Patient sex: M
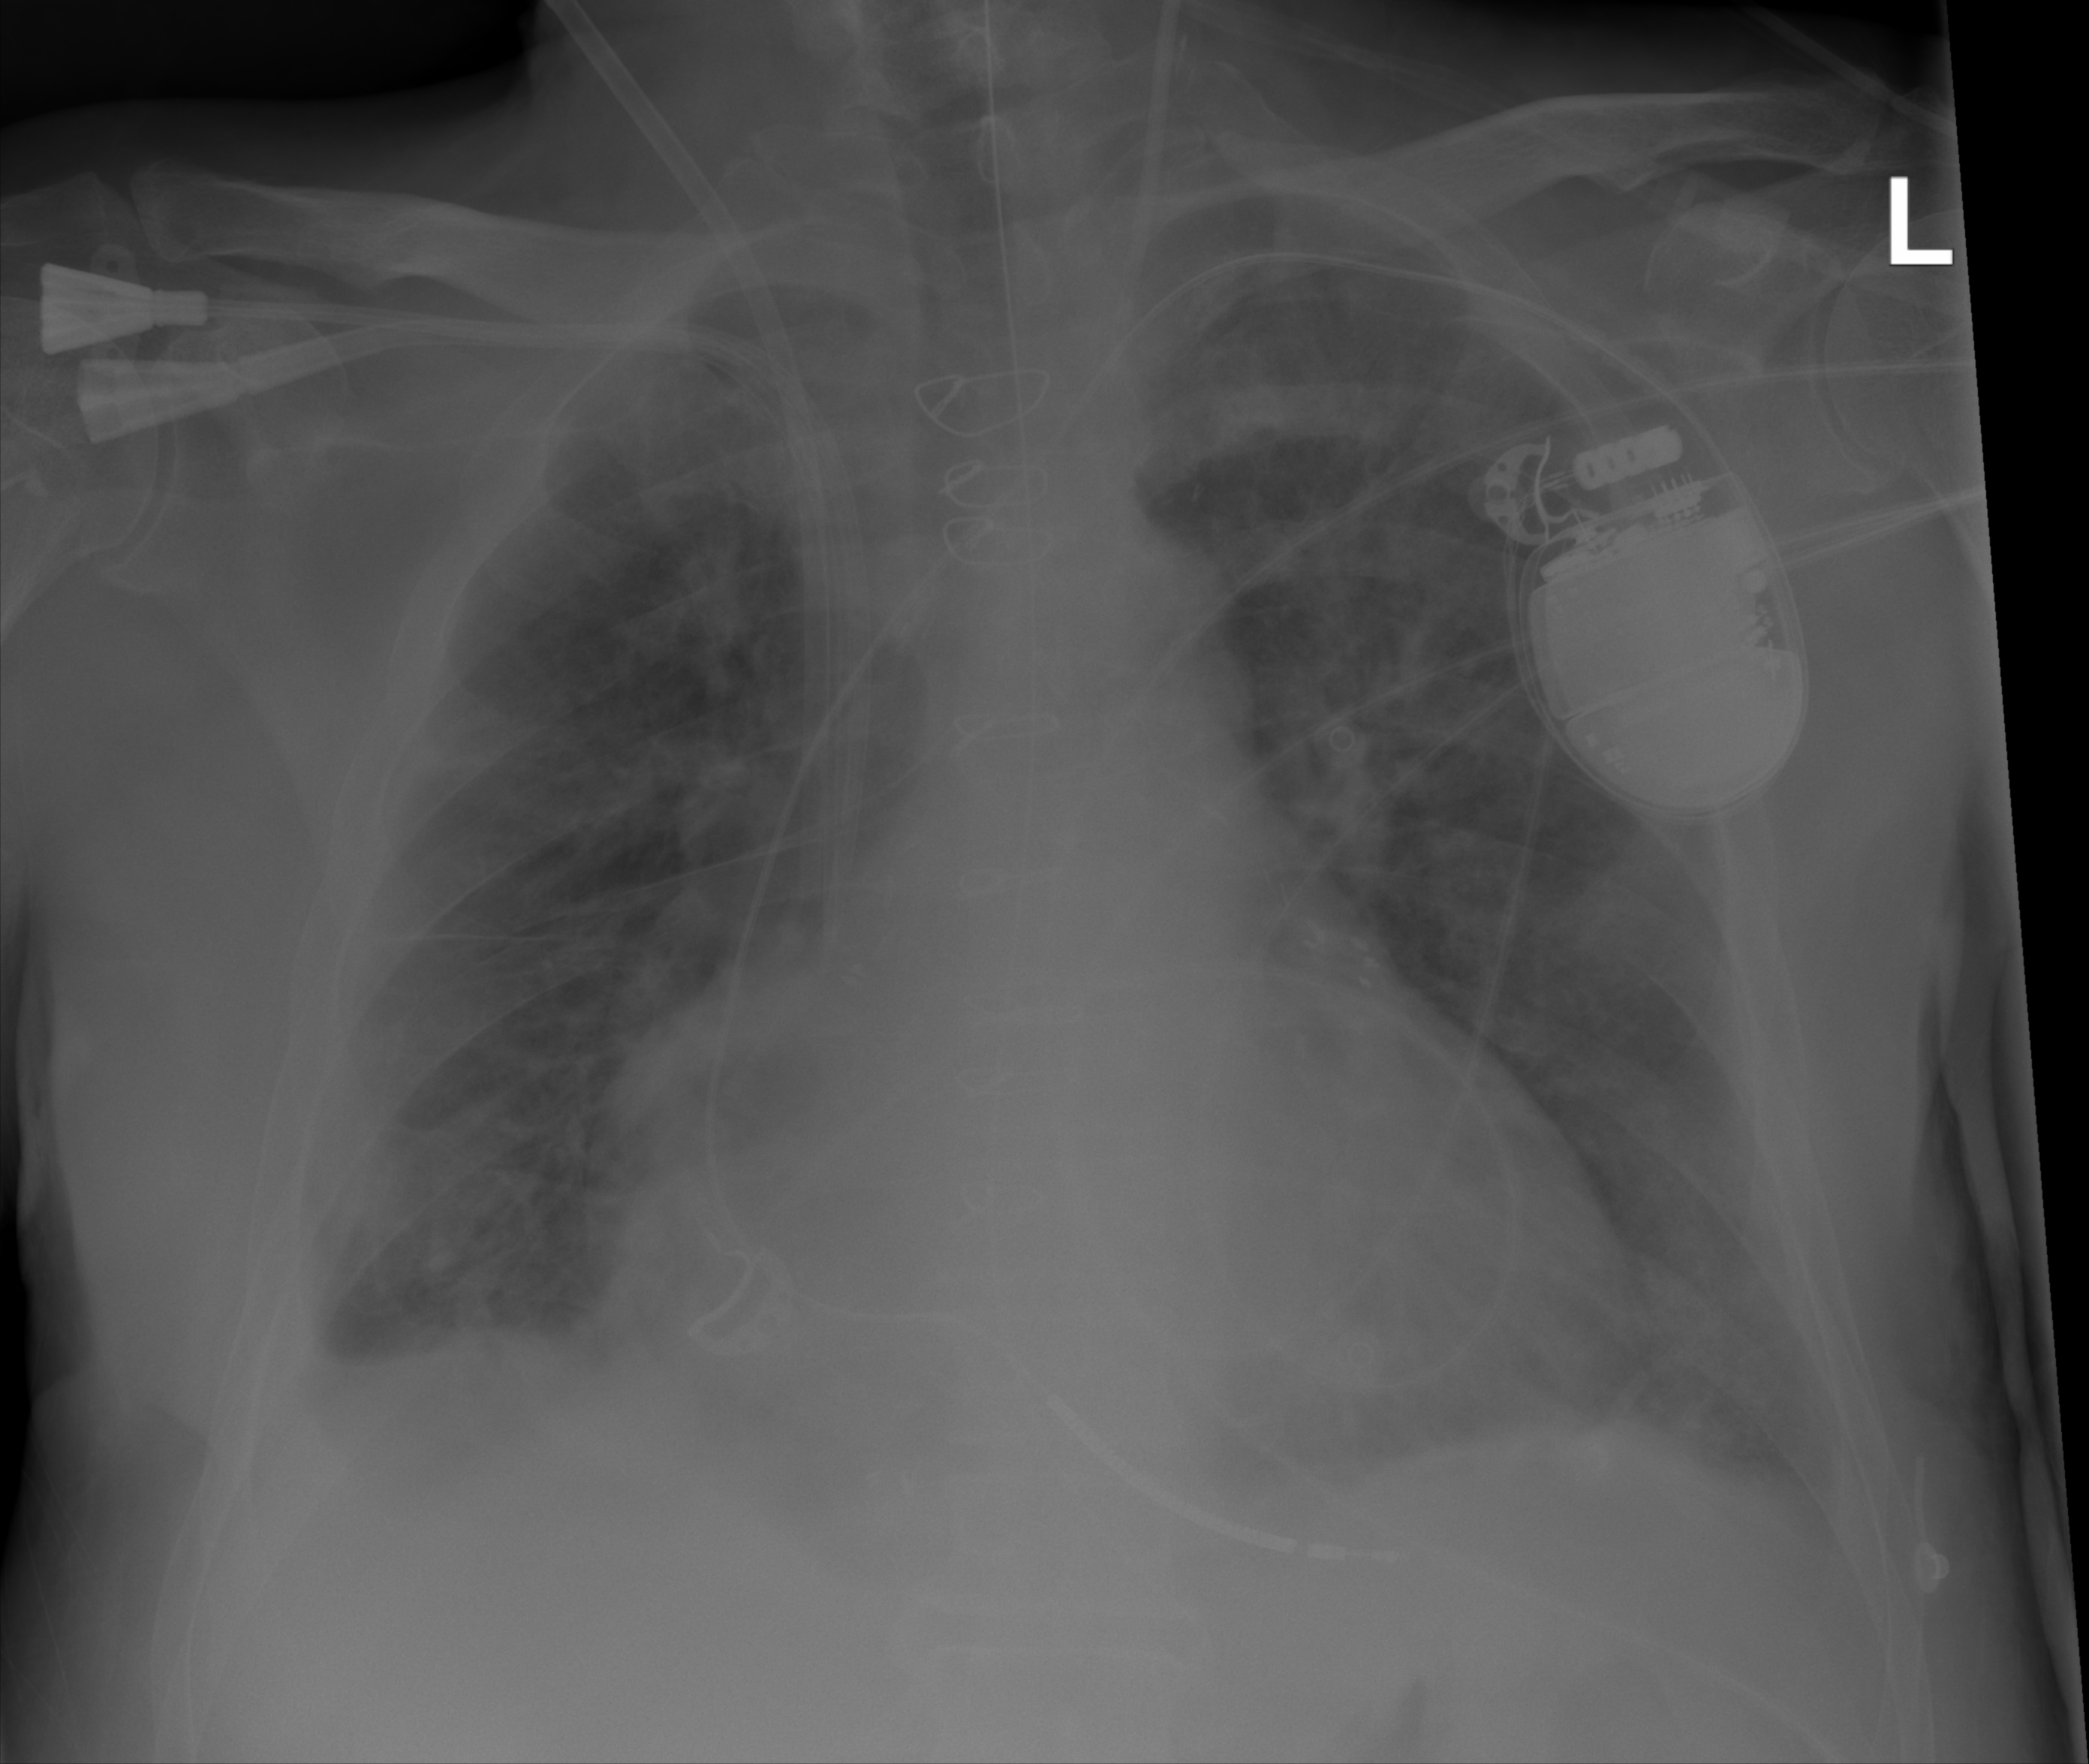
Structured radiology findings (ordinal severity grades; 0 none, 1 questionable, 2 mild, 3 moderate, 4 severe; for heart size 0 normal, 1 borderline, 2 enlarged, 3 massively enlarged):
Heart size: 0
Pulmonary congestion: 0
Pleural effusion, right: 2
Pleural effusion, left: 2
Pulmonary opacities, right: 1
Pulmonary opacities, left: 2
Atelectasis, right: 2
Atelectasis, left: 2